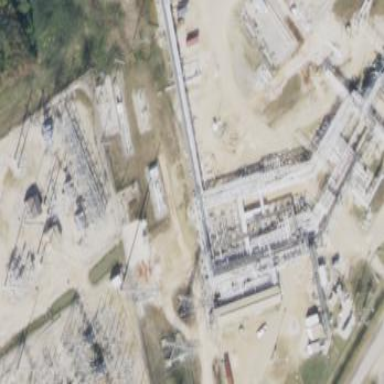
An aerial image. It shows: Outdoor distribution substation.